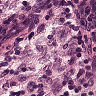
Metastatic tissue present: no